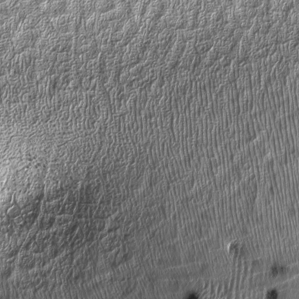
Label: frost